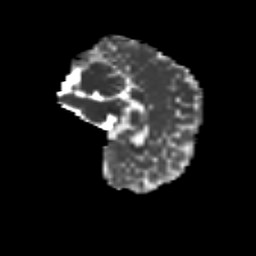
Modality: MD
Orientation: sagittal
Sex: female
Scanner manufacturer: siemens
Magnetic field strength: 3 T
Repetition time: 5 s
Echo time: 0.071 s